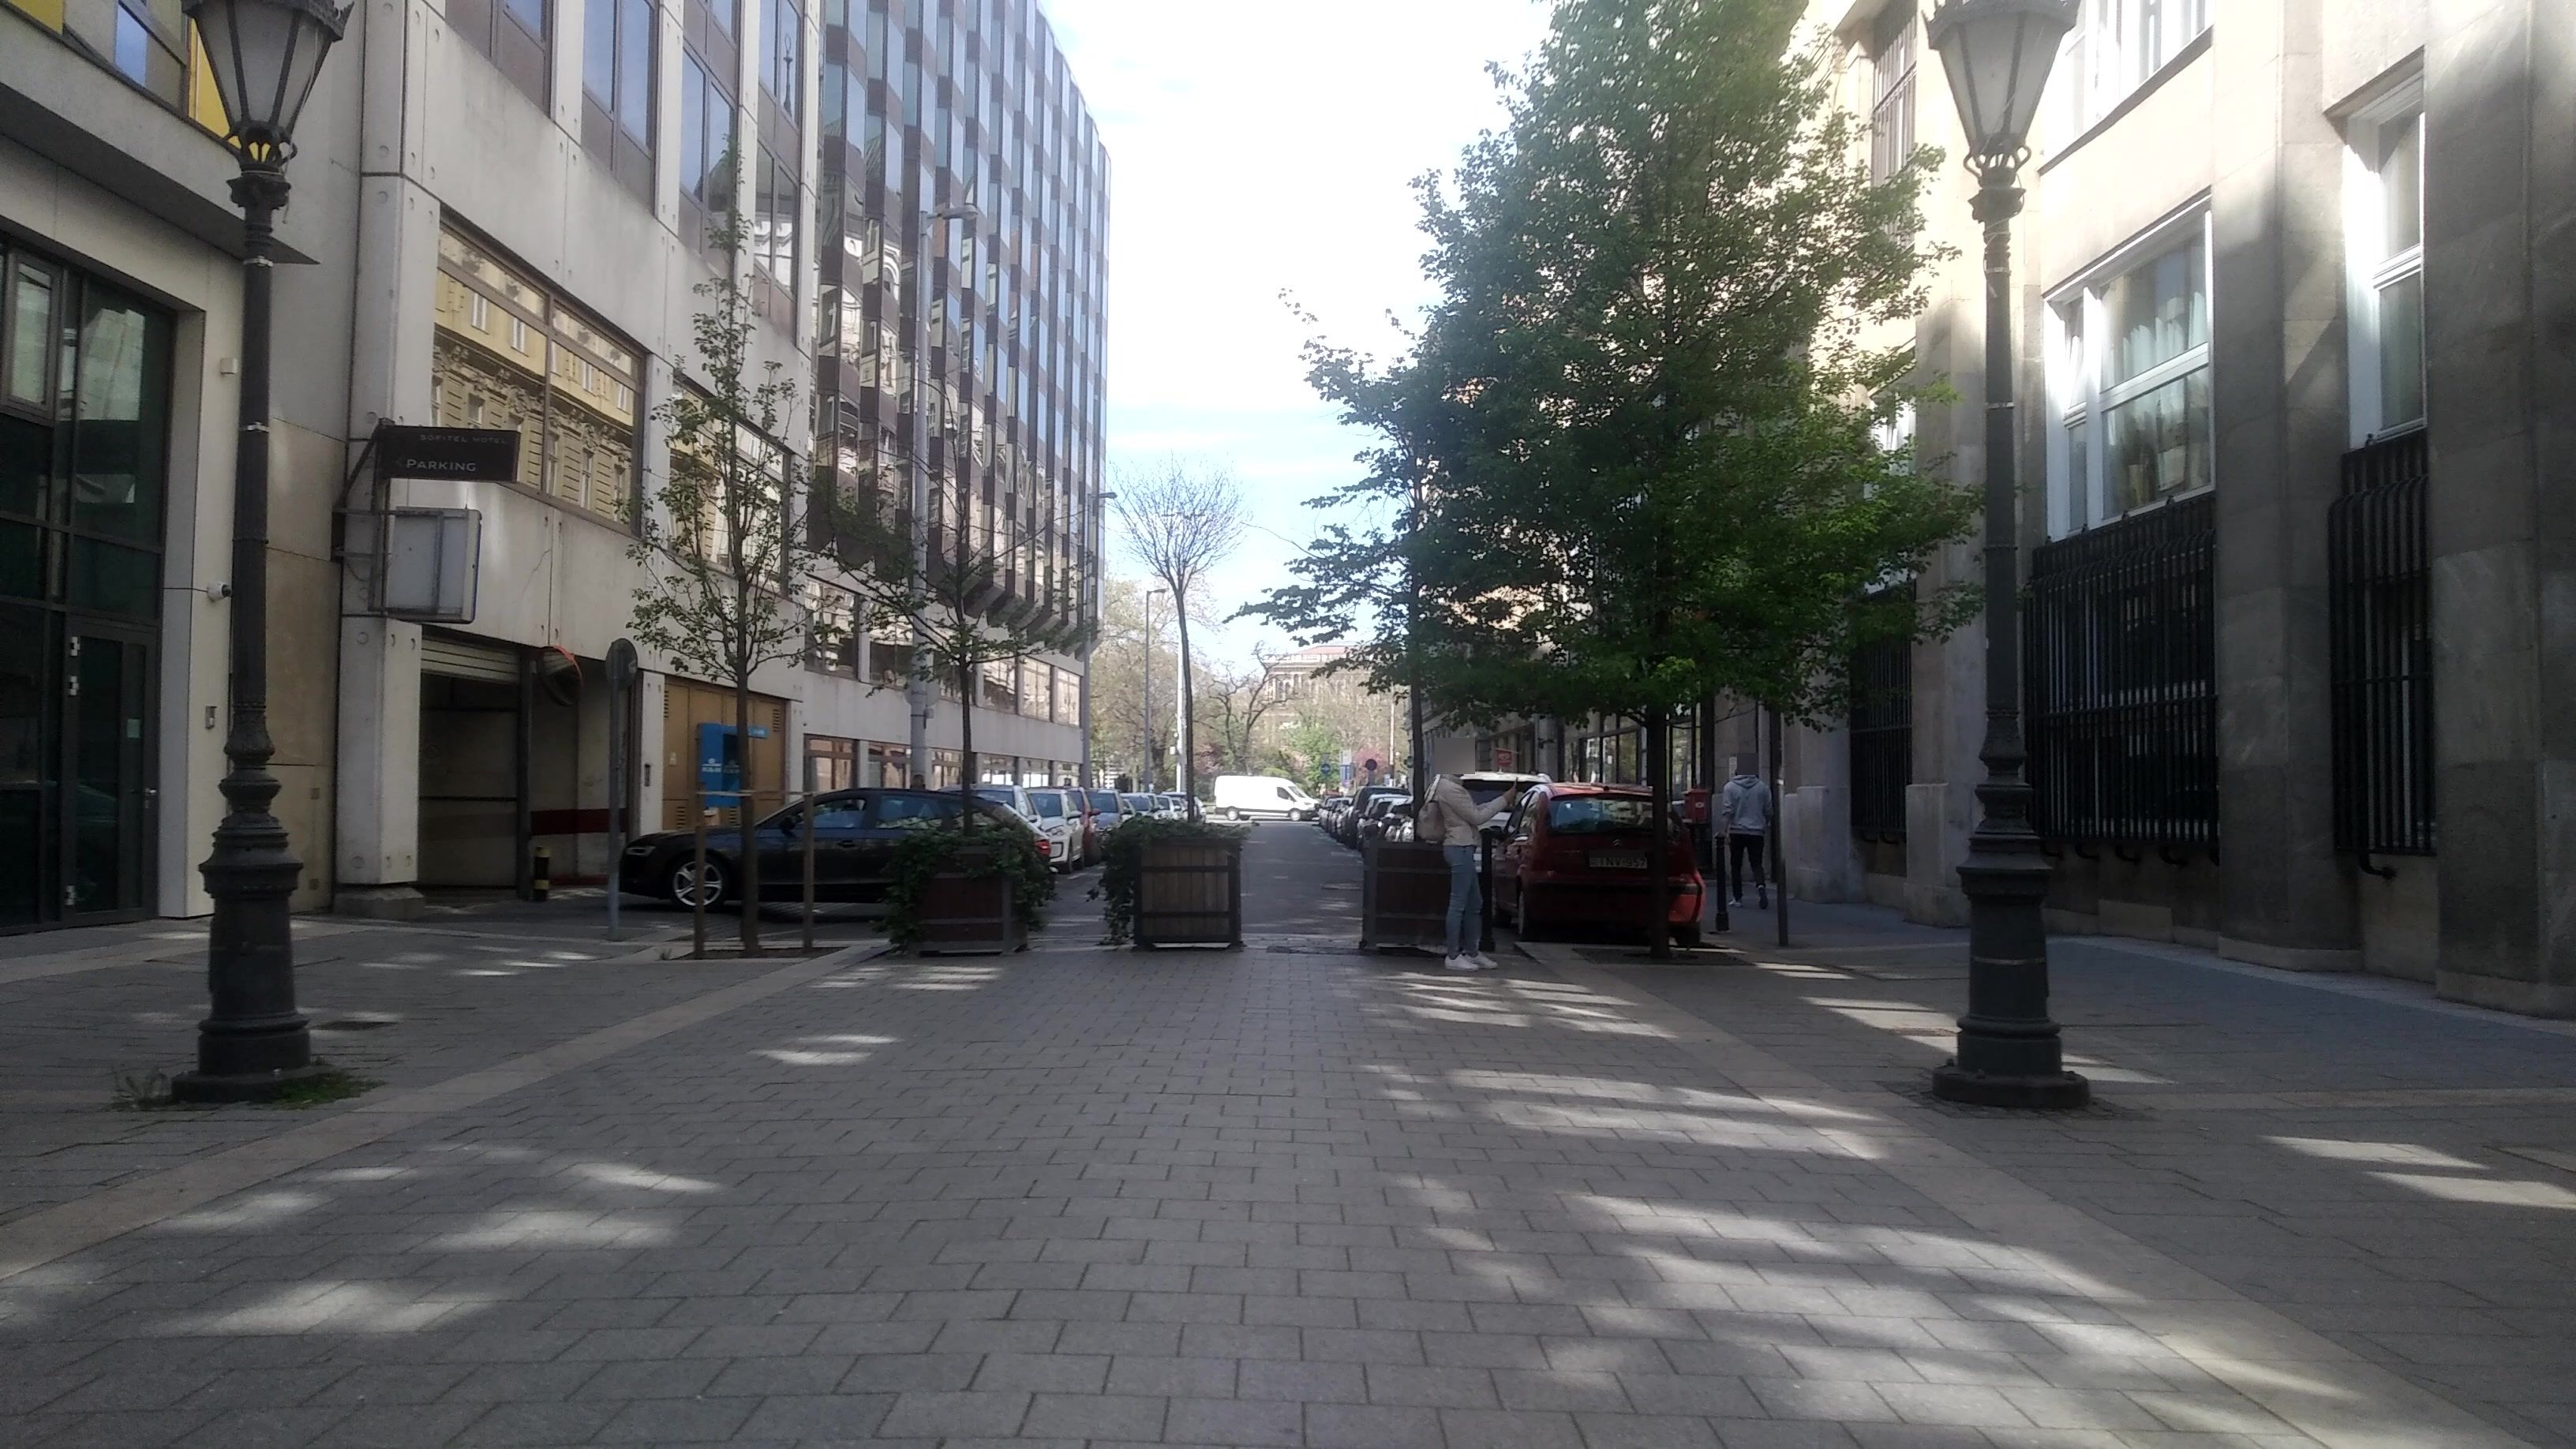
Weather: clear
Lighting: day
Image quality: good
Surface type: walking surface
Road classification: residential, pedestrian
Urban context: urban centre
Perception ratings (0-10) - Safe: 9.13, Lively: 9.57, Beautiful: 7.01, Boring: 3.89, Depressing: 2.61, Wealthy: 7.67